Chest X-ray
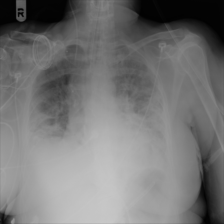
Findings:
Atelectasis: negative
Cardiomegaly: negative
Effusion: positive
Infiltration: negative
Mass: negative
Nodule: negative
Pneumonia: negative
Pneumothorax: negative
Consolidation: negative
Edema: negative
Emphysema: negative
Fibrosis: negative
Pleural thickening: negative
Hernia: negative